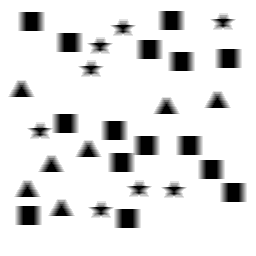
Squares: 15
Triangles: 7
Stars: 8
Total shapes: 30